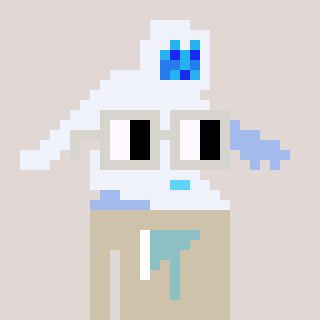
a pixel art character with square light gray glasses, a yeti-shaped head and a bege-colored body on a warm background